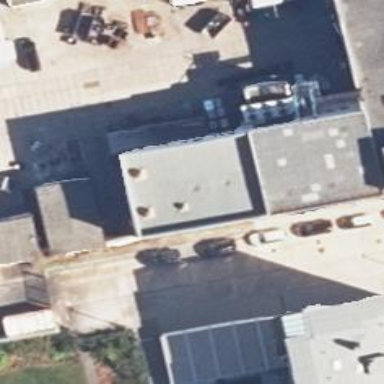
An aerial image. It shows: Industrial building.